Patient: sex F, age 41
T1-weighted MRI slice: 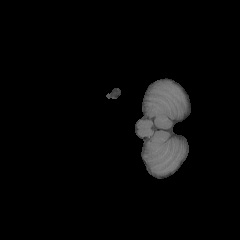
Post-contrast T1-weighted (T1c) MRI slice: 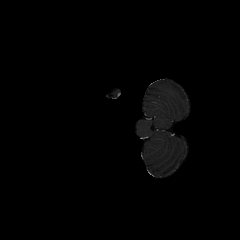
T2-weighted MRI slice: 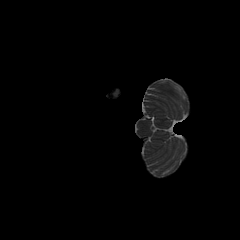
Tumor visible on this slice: no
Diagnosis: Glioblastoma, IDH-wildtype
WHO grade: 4